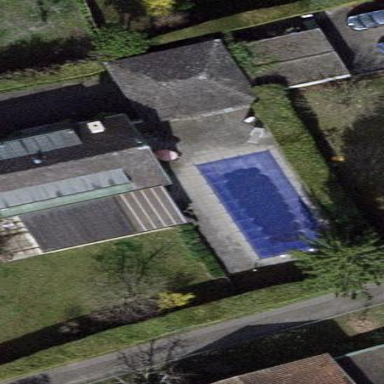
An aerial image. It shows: Swimming pool located in leisure land.